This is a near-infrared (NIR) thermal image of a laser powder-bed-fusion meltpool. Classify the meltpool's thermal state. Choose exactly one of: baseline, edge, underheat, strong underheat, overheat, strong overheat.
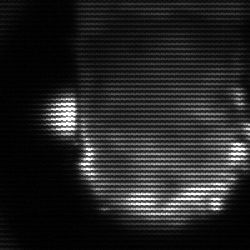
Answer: baseline